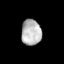
Tissue: prostate
Cell type: Epithelial cells
Senescence score: 0.352
Nuclear area (px): 506
Mean DAPI intensity: 182.66